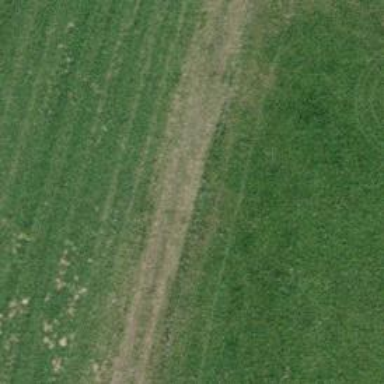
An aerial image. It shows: Grass track with grade5 tracktype.